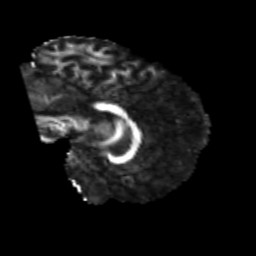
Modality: FA
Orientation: sagittal
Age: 25
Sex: male
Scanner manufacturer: siemens
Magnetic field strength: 3 T
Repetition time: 1.8 s
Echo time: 0.07 s